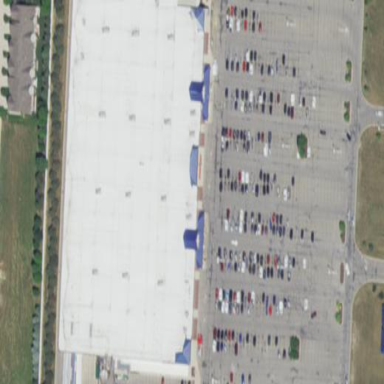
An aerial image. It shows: Parking area with surface.